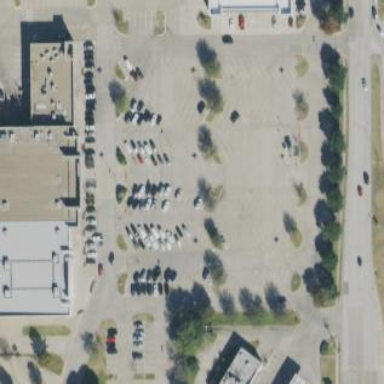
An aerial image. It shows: Retail area.